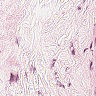
Metastatic tissue present: no